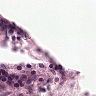
Metastatic tissue present: no